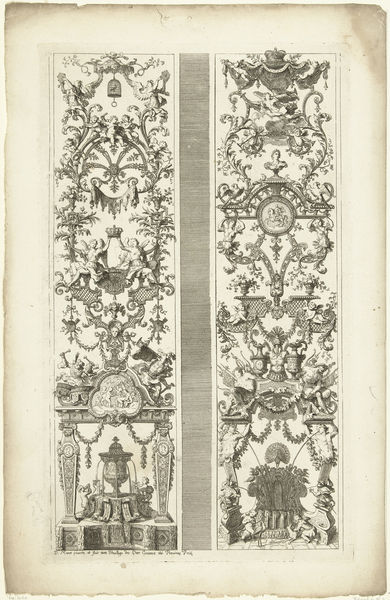
Titel: Twee panelen met moderne grotesken
Künstler: Daniël (I) Marot
Standort: Amsterdam
Institution: Rijksmuseum
Schlagwörter: vogel, krone, floral, ornamente, vogelbauer, vogelkäfig, putten, fleurs, verzierungen, anges, armes, decoration, armoiries